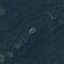
Label: Forest